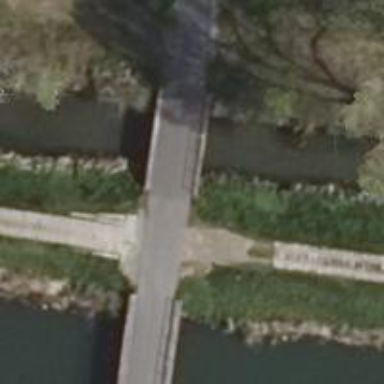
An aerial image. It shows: Asphalt track on bridge with Grade 1 track type.